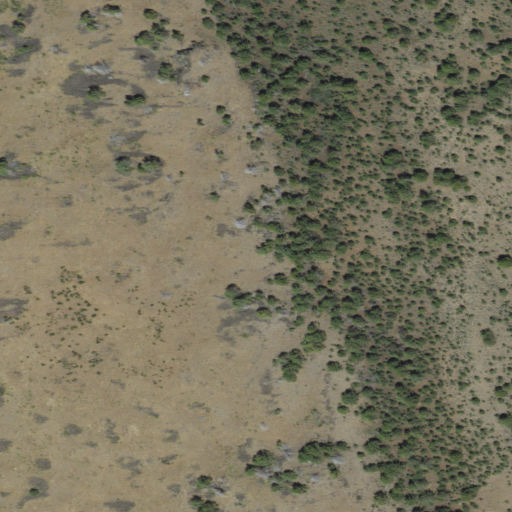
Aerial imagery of mountain in Oregon named Beulah Butte containing shrub and evergreen forest